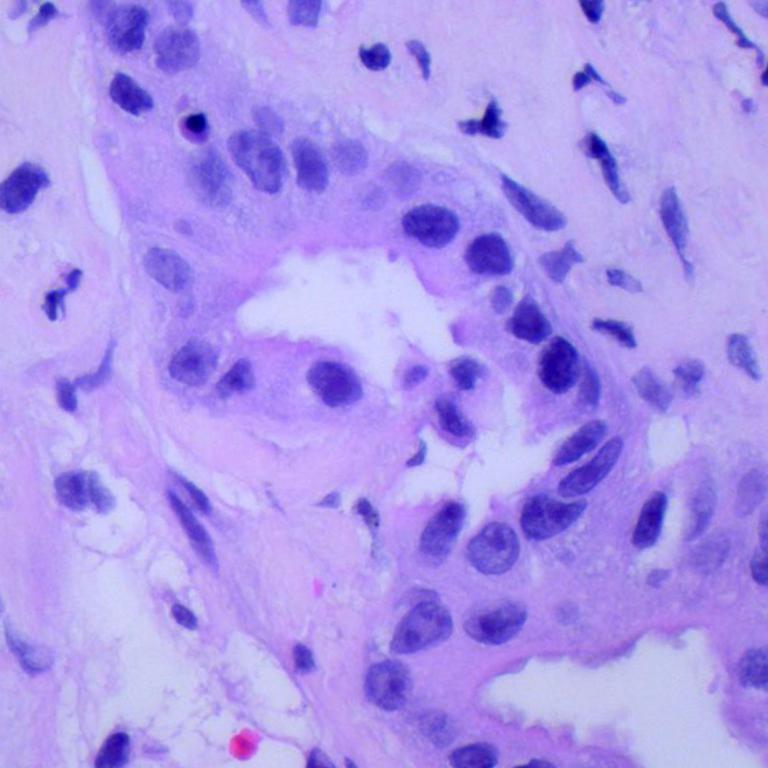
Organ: lung
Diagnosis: adenocarcinomas